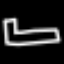
Label: bed